Question: I have an image of an arrow that is 20x36px (10x18pt) and when I select a UIImageView, drag it onto my view controller then set the image, it's always blurry. I'm only including the @2x in my project as it's an iOS 7 only one, but I just can't see why it's so blurry.
Picture:

It might be hard to tell unless you zoom in, but there's some ugly aliasing going on.
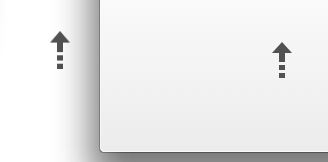
Answer: If you're running the app in the simulator, you can use the "Color Misaligned Images" in the Debug menu. Images coloured yellow are stretched, and images coloured magenta have sub pixel alignment problems.
In this case it looks like the UIImageView's dimensions don't match your image's dimensions, causing the UIImageView to stretch the image. You can do one of two things to ensure that stretching doesn't occur:
1. Make sure your UIImageView's dimensions match your UIImage's. If you're using auto layout, make sure that you only have one horizontal position constraint and one vertical position constraint, and your UIImageView should size to it's intrinsic content size (i.e., the size of the image). If you have size constraints or more than one position constraint in either dimension, those constraints will force the UIImageView to a particular size, which may be different than the size of the image.
2. Set the UIImageView's content mode to a content mode that will not stretch the image, such as Center (UIViewContentModeCenter).